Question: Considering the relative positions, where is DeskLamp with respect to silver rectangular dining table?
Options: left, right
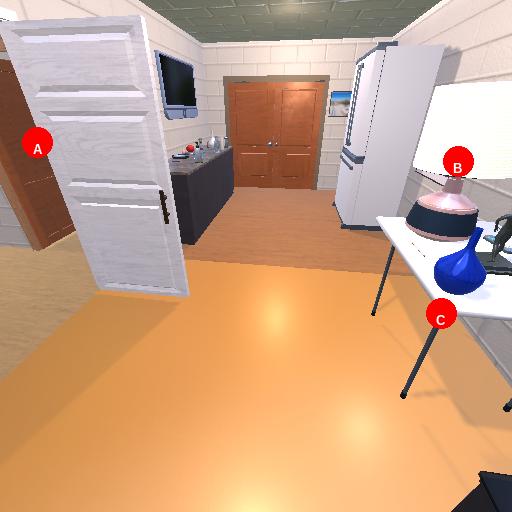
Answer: left